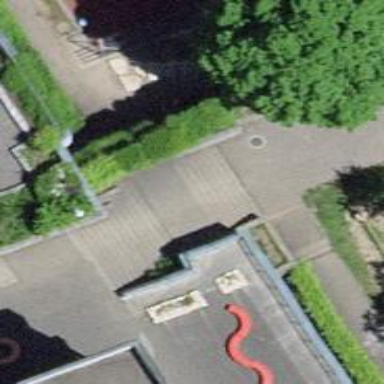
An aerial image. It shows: Footway.